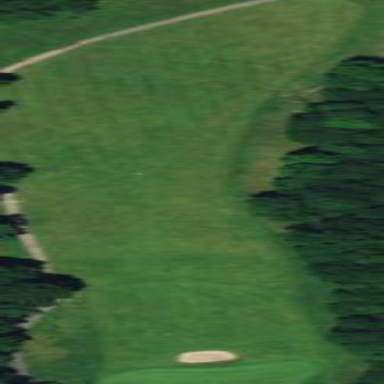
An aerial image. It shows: Grassy area designated as golf fairway.